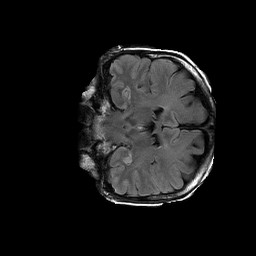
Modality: FLAIR
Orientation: coronal
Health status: ill
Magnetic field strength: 3 T